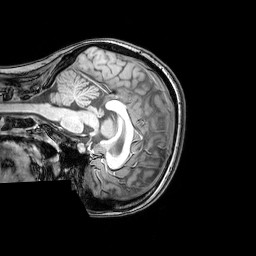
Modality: T1w
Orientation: sagittal
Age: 25
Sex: female
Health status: healthy
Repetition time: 0.081 s
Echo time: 0.037 s